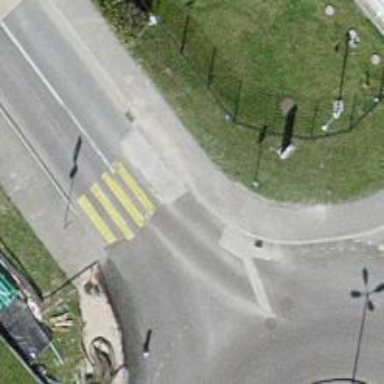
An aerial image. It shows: Marked road crossing.